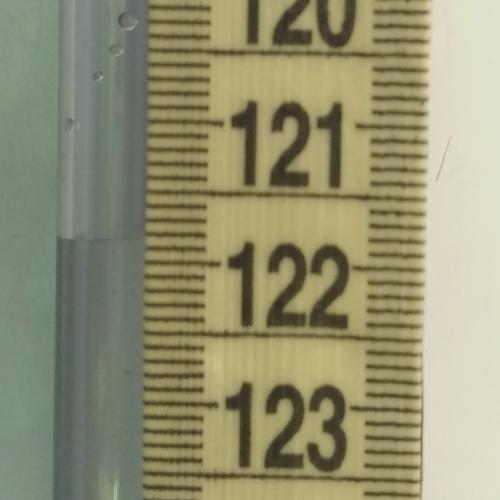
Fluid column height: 121.8 cm